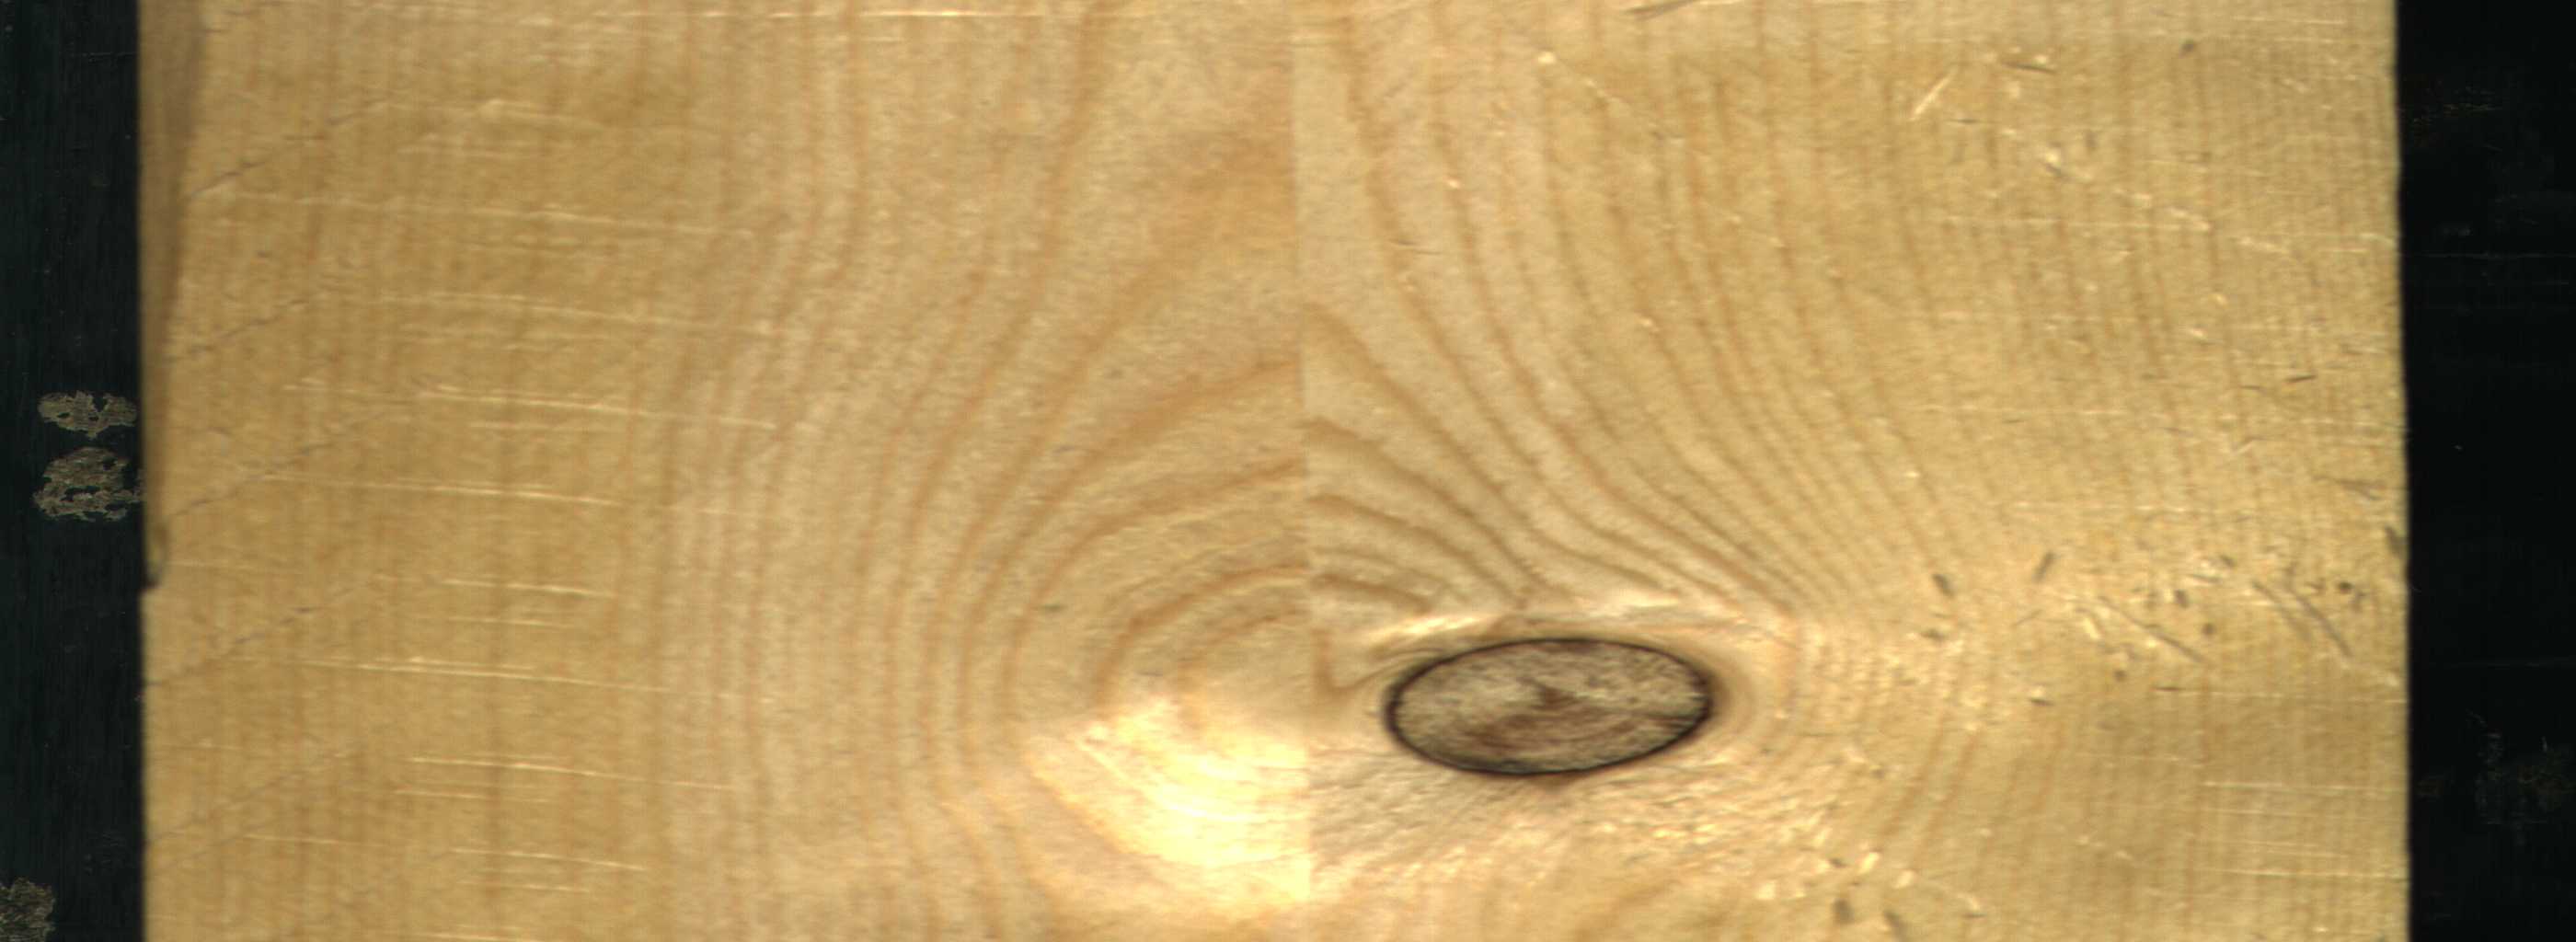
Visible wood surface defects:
Dead_Knot